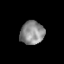
Tissue: lung
Cell type: Others
Senescence score: 0.1888
Nuclear area (px): 542
Mean DAPI intensity: 141.768